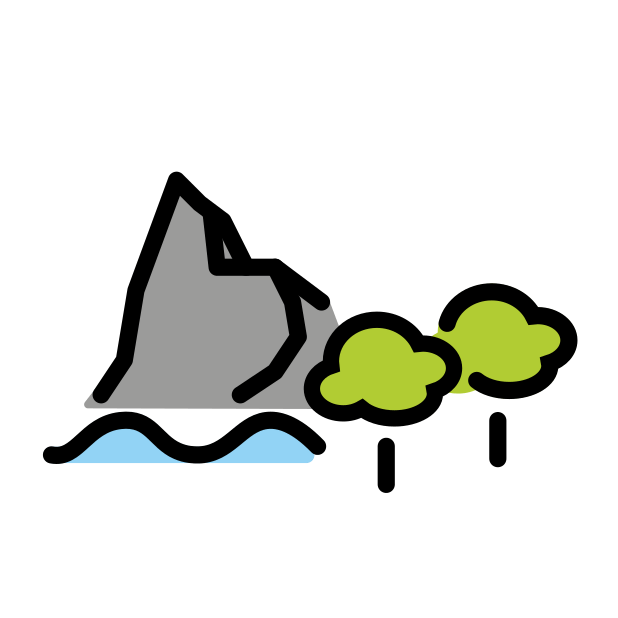
national park